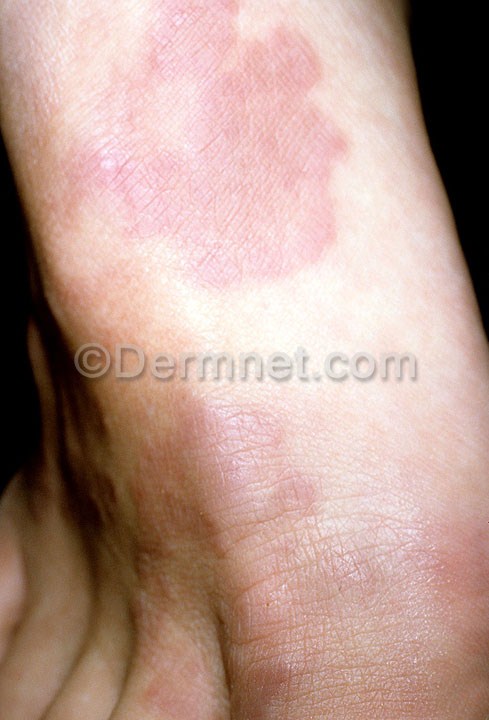
Disease: Systemic Disease